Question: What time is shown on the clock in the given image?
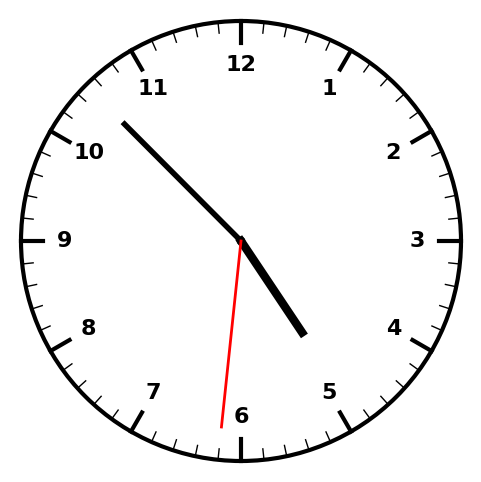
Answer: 04:52:31